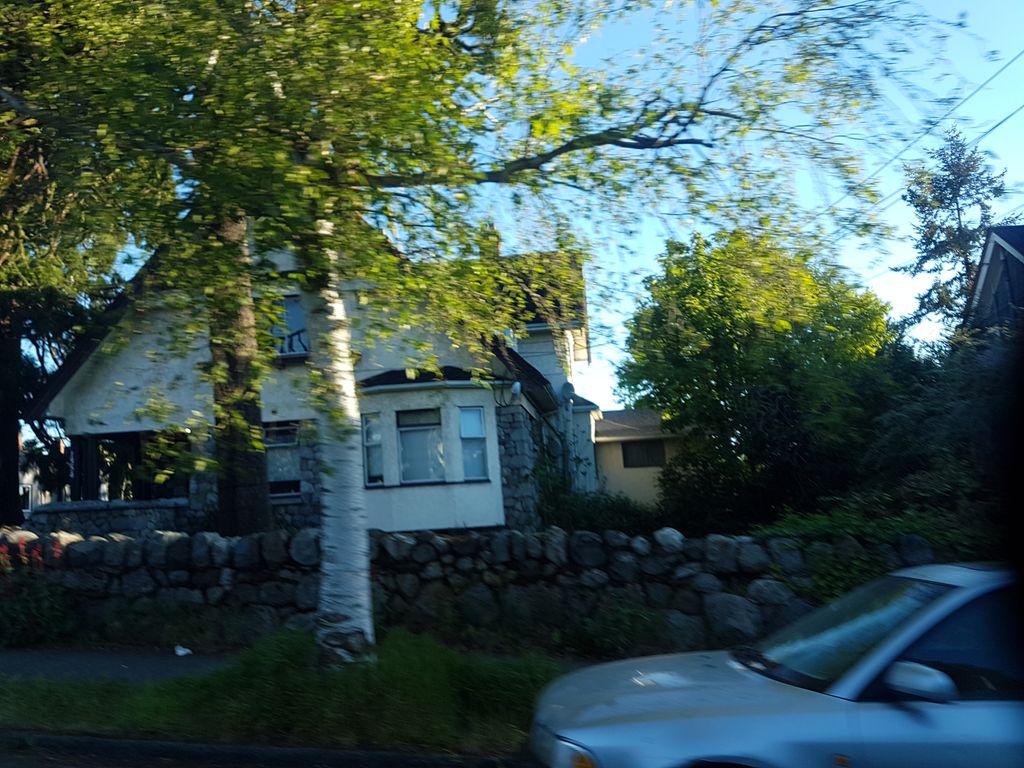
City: victoria